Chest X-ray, PA view. Patient: 35 years old, sex M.
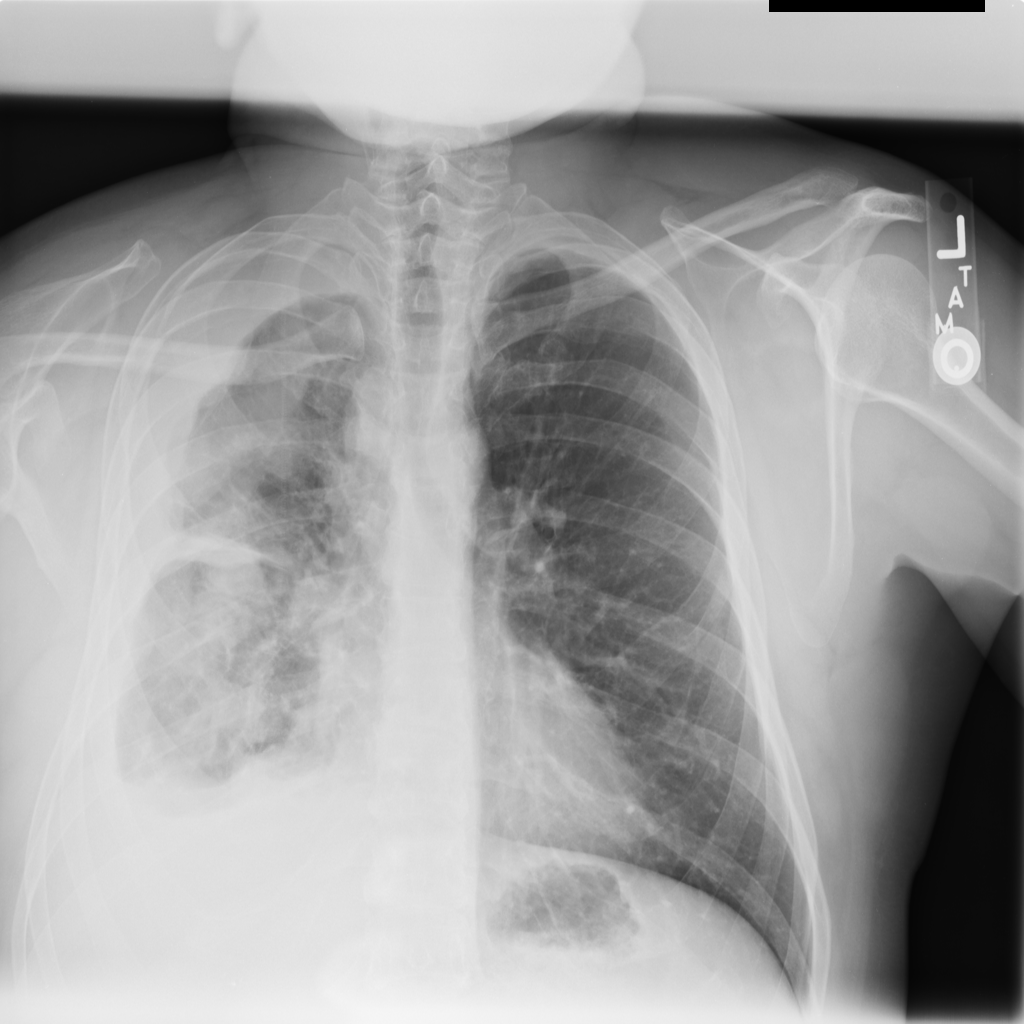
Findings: Pleural_Thickening